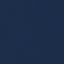
Land use / land cover: SeaLake